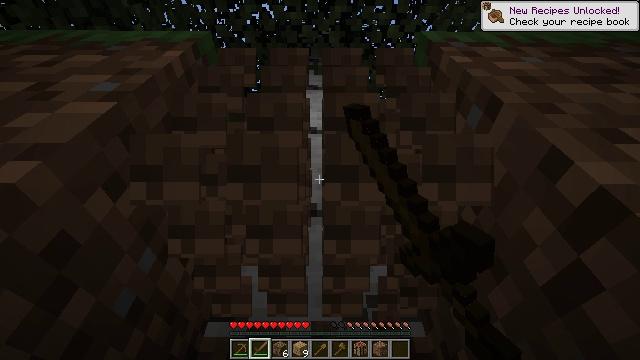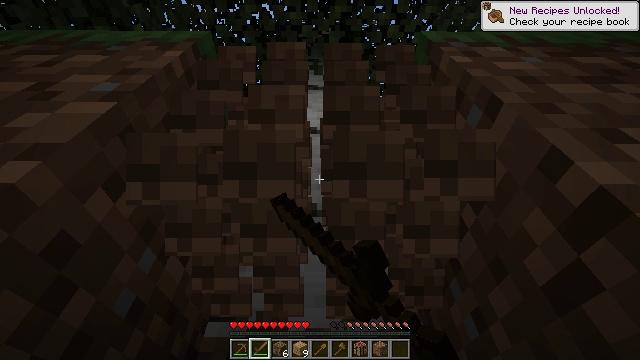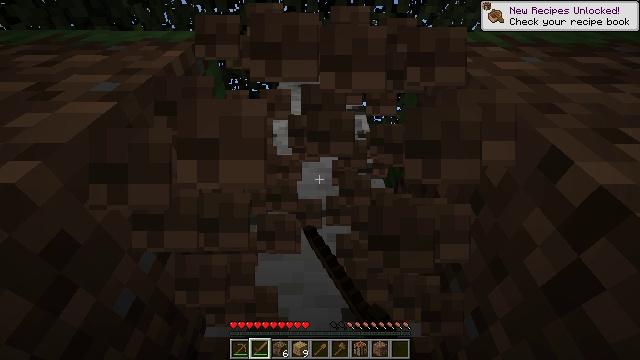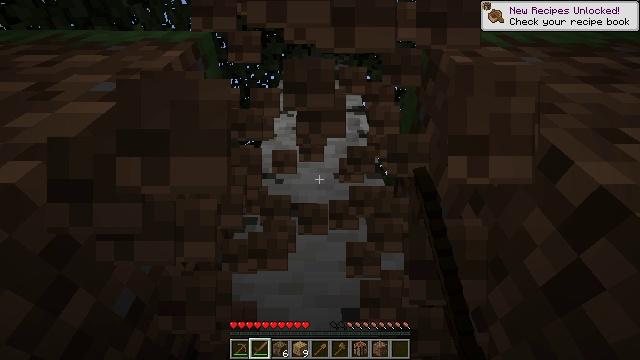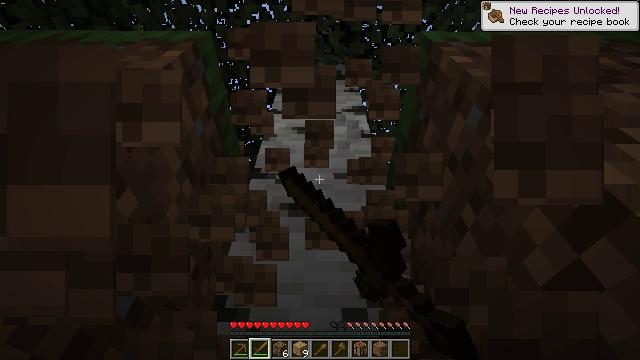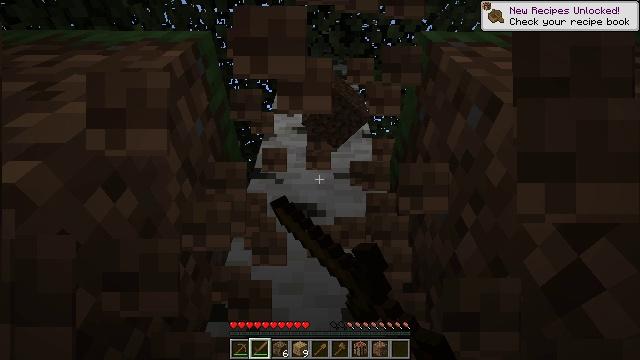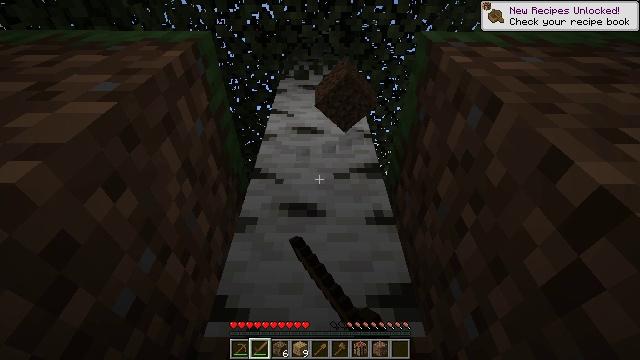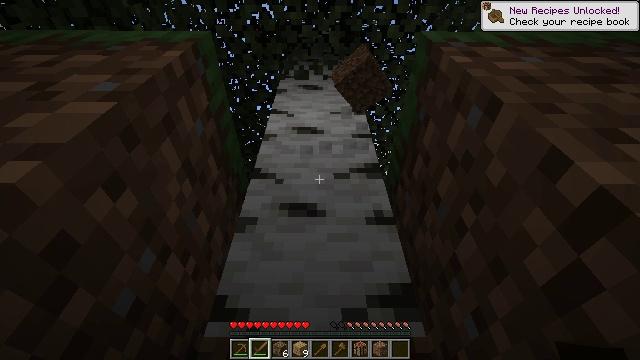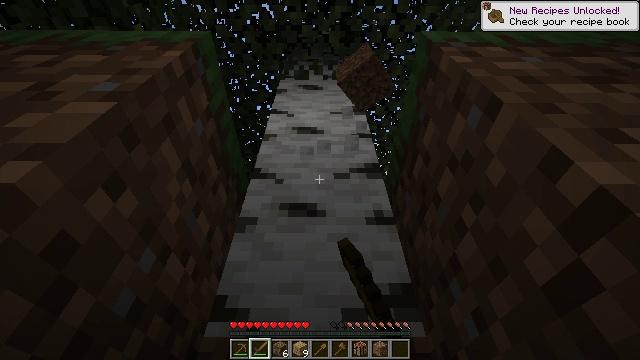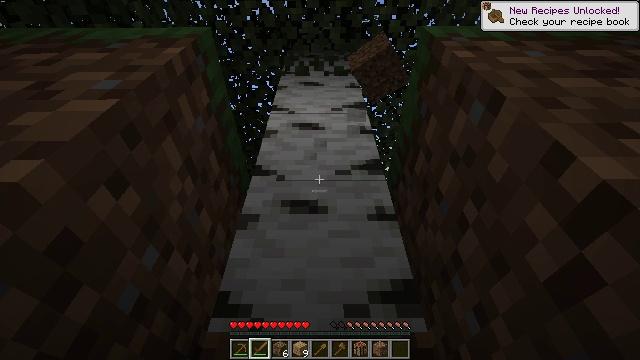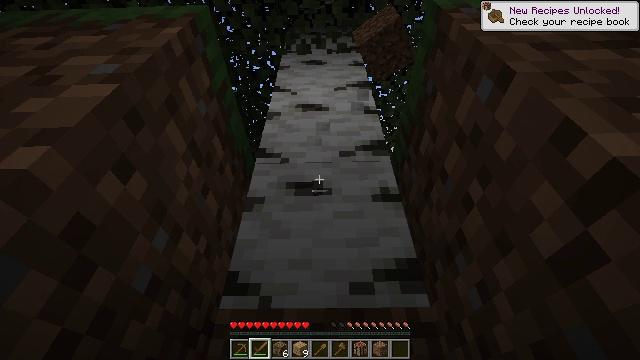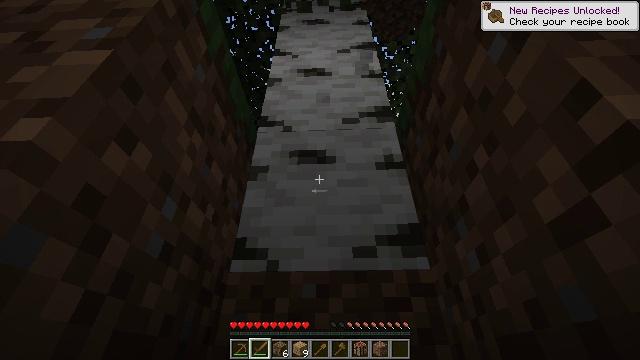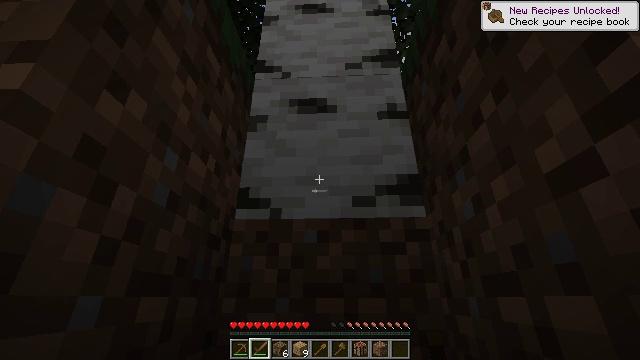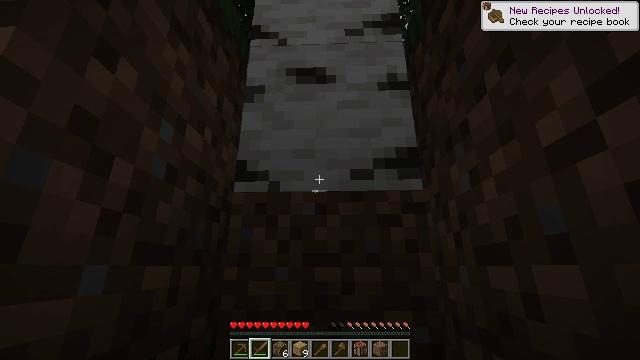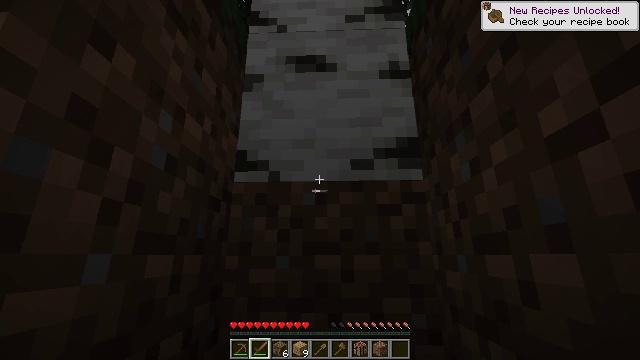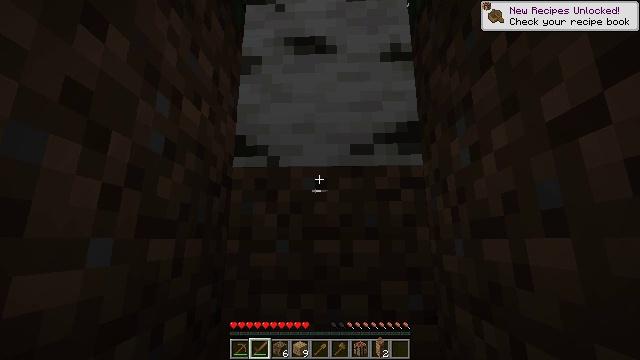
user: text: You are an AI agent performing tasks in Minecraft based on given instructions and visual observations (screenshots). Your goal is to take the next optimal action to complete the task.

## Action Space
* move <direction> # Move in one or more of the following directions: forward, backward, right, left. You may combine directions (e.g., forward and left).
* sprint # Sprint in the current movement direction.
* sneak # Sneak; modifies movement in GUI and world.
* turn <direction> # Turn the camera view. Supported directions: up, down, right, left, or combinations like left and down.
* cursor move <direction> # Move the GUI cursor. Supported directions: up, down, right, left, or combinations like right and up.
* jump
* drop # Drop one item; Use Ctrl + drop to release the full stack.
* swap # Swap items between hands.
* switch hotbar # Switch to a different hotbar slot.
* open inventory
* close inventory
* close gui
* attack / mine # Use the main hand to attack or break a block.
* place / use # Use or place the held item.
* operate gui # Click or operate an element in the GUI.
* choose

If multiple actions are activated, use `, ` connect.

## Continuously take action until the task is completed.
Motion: motion action
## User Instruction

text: Dig up the grass block for dirt.
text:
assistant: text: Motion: attack / mine
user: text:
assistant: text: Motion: attack / mine
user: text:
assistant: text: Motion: attack / mine
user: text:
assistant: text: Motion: attack / mine
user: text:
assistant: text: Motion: attack / mine
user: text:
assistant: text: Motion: attack / mine
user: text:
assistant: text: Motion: attack / mine
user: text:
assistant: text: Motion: attack / mine
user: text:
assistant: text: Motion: no_op
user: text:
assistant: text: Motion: turn left and down
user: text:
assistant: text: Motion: turn left and down
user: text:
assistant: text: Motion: move forward, turn down
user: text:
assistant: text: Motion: move forward, turn down
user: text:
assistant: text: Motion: move forward, sprint, turn down
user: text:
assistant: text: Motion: move forward, sprint, turn down
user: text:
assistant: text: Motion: move forward, sprint, turn down
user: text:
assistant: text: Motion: move forward, sprint, turn down
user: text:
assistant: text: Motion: move forward, sprint, jump
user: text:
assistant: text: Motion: move forward, sprint, jump
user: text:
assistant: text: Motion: move forward, sprint, jump
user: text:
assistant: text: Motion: move forward, sprint, jump
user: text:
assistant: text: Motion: move forward, sprint, jump
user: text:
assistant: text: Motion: move forward, sprint, jump
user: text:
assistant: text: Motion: move forward, sprint, jump
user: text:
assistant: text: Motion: move forward, sprint
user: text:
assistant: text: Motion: move forward, sprint
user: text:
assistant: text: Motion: move forward, sprint
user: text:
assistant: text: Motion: move forward, sprint
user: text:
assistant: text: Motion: move forward, sprint
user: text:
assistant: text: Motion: move forward, sprint